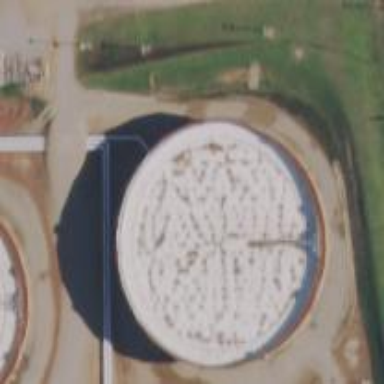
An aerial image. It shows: Storage tank created as man-made structure.